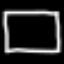
Label: square